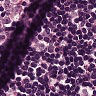
Metastatic tissue present: yes